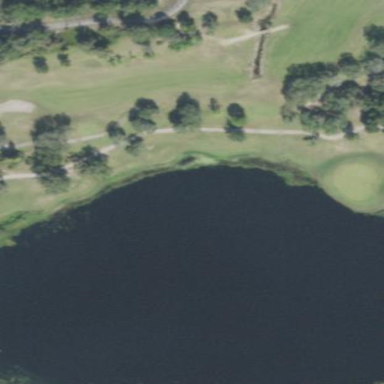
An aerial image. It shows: Water hazard on golf course. The hazard is natural water feature.